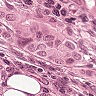
Metastatic tissue present: yes